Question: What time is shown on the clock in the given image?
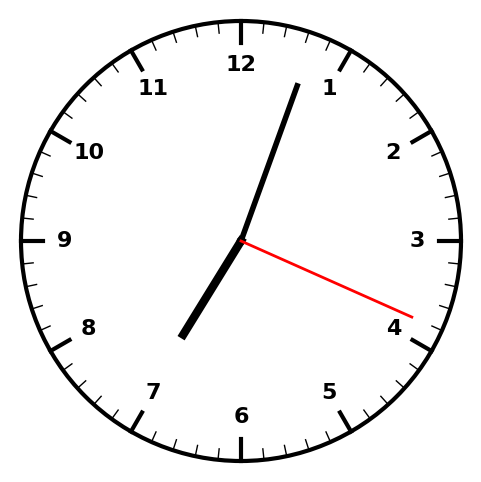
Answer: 07:03:19